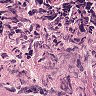
Metastatic tissue present: no